Field crop: maize
Growth stage: 2
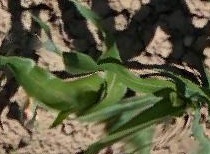
Species: maize